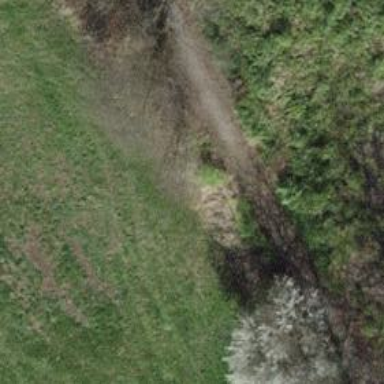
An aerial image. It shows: Unpaved path.